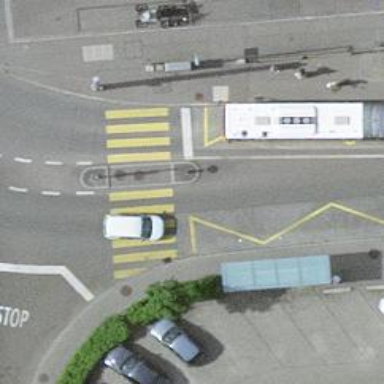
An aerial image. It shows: Kerb serving as barrier.